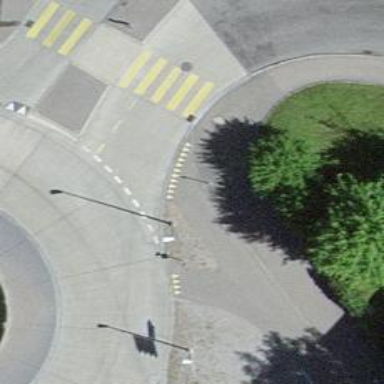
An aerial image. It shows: Asphalt cycleway.